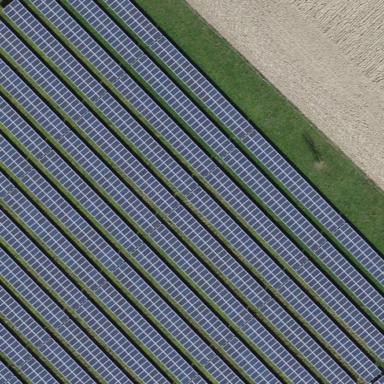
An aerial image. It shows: Solar power generator using photovoltaic panels.